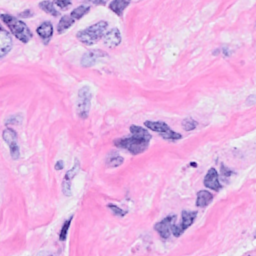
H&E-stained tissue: Breast